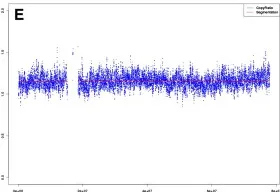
The MPS results of maternal peripheral blood DNA, fetal DNA, placental DNA. E-F. The sequencing results of the placental DNA, where the copy ratio (1.0-1.5) of chromosome 18 in E indicated a low level of mosacism of trisomy 18, the copy ratio (0.5-1.0) in F indicated a low level of mosaicism of monosomy X.
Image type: electrography (emg)